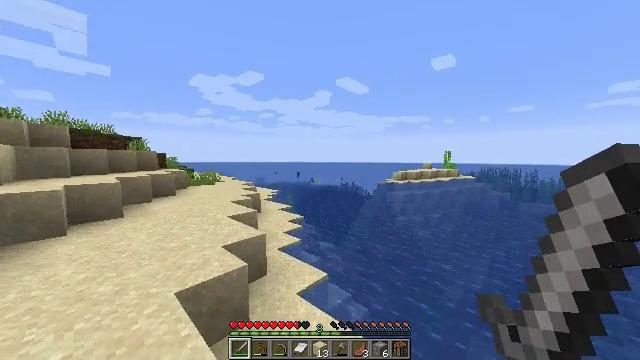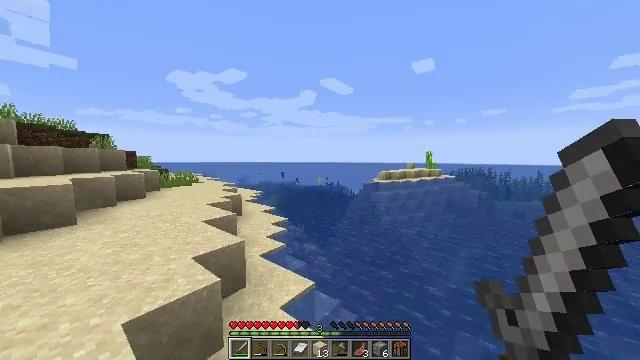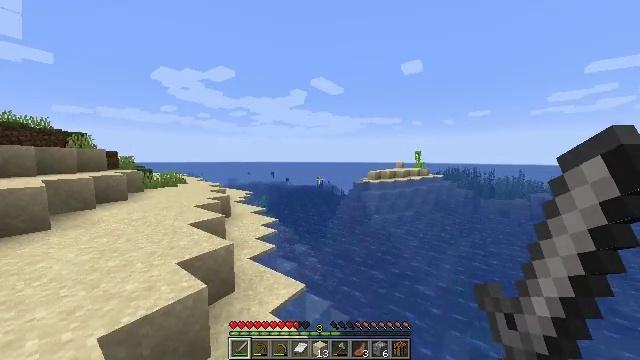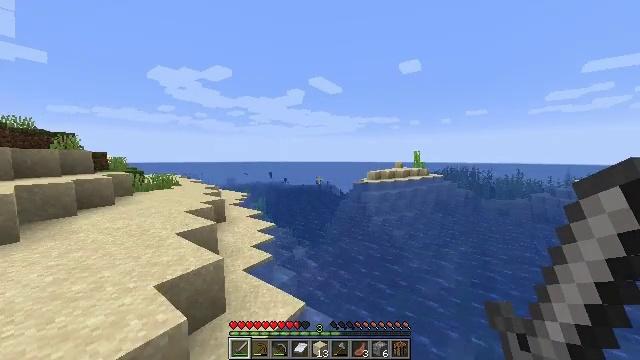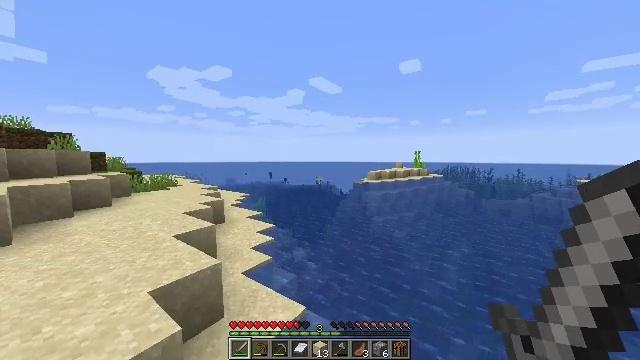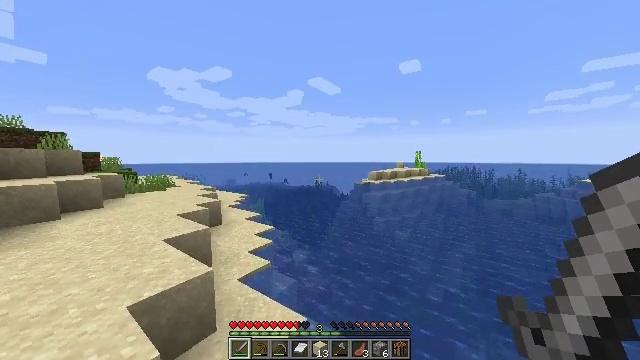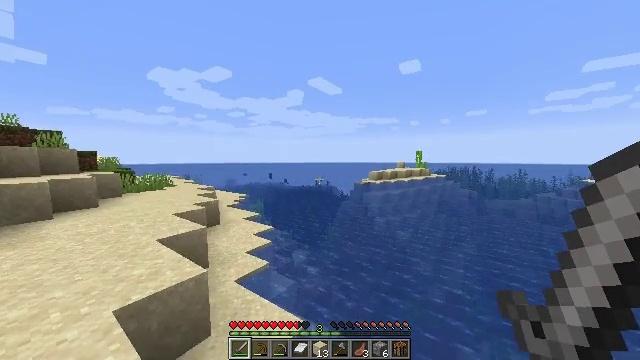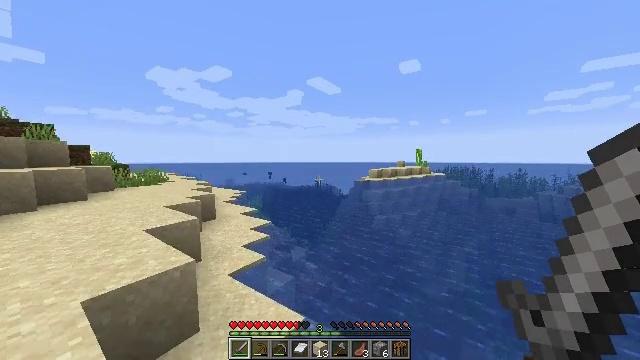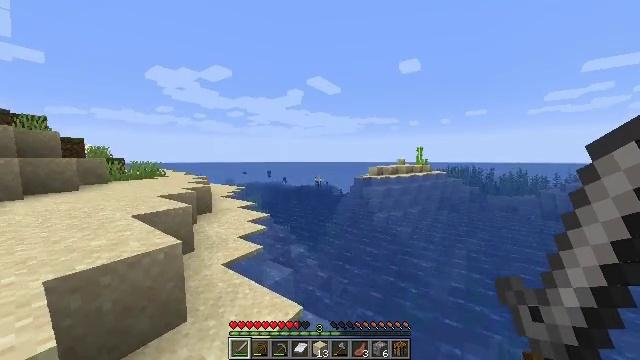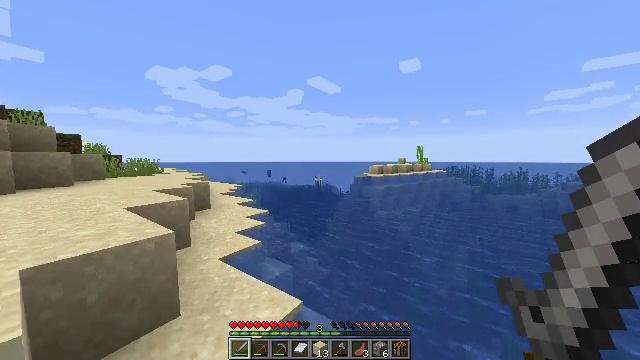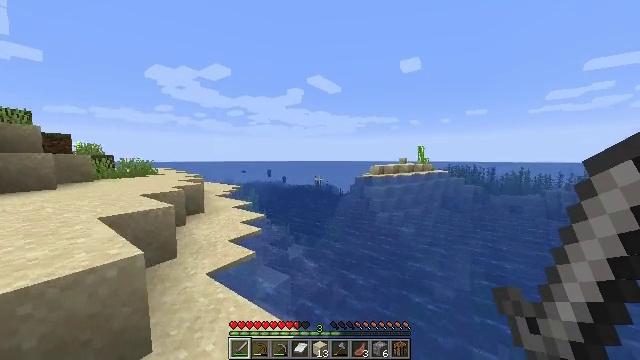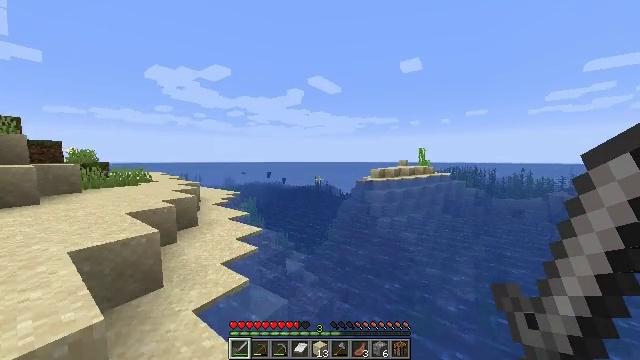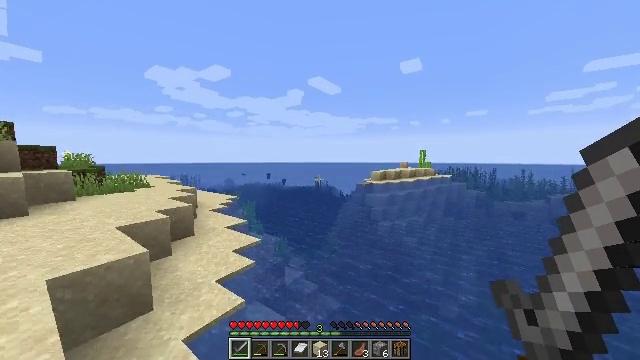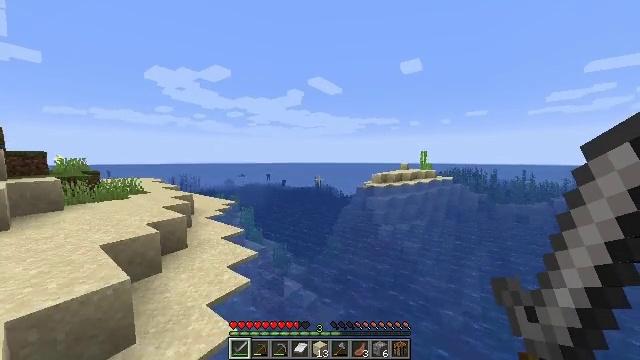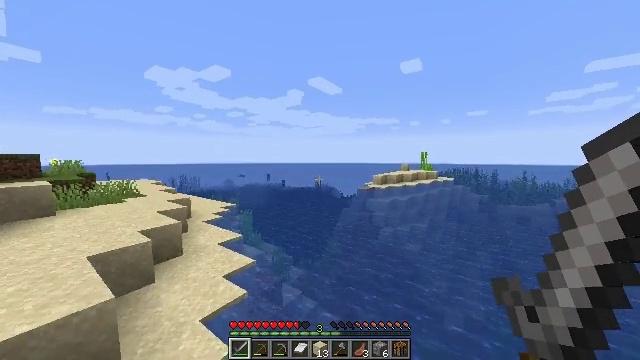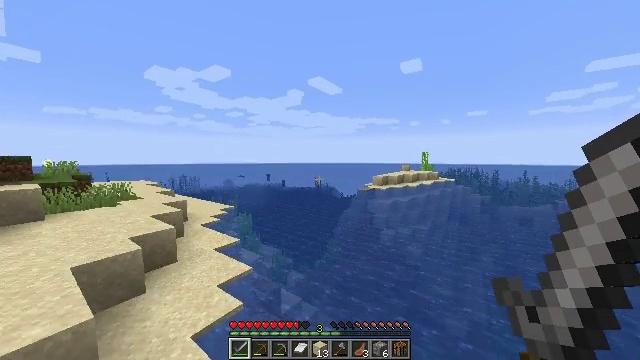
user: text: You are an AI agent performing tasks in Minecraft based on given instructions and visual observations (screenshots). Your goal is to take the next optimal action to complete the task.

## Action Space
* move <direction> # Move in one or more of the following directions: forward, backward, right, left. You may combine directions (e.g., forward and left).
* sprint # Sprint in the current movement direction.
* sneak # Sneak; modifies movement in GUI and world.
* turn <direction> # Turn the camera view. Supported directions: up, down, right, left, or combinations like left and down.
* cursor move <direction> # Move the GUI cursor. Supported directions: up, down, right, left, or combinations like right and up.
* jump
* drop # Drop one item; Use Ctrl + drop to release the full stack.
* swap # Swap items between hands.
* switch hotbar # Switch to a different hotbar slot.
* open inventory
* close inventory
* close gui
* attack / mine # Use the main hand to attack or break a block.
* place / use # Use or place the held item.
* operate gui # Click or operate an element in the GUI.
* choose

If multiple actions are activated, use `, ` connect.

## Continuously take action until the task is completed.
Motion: motion action
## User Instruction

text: Cut down the sugar cane stalks.
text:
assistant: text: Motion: move forward, sprint, turn right
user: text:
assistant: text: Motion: move forward, sprint, turn right
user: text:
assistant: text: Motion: move forward, sprint
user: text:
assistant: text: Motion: move forward, sprint
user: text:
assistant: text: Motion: move forward, sprint
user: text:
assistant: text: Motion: move forward, sprint
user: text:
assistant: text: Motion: move forward, sprint
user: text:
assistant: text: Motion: move forward, sprint
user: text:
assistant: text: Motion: move forward, sprint, jump
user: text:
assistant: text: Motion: move forward, sprint, jump
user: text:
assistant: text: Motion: move forward, sprint, jump
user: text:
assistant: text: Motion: move forward, sprint, jump
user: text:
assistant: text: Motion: move forward, sprint, jump
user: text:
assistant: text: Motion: move forward, sprint, jump
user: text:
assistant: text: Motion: move forward, sprint, jump
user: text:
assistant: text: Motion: move forward, sprint, jump
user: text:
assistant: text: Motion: move forward, sprint, turn right, jump
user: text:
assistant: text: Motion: move forward, sprint, turn right, jump
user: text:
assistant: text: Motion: move forward, sprint, turn right, jump
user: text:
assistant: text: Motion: move forward, sprint, turn right, jump
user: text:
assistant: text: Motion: move forward, sprint, jump
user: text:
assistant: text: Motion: move forward, sprint, jump
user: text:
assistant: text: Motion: move forward, sprint, jump
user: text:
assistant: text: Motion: move forward, sprint, jump
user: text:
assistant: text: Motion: move forward, sprint, jump
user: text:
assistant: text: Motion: move forward, sprint, jump
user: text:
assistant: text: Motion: move forward, sprint, jump
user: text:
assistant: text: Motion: move forward, sprint, jump
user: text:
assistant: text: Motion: move forward, sprint, jump
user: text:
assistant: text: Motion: move forward, sprint, jump